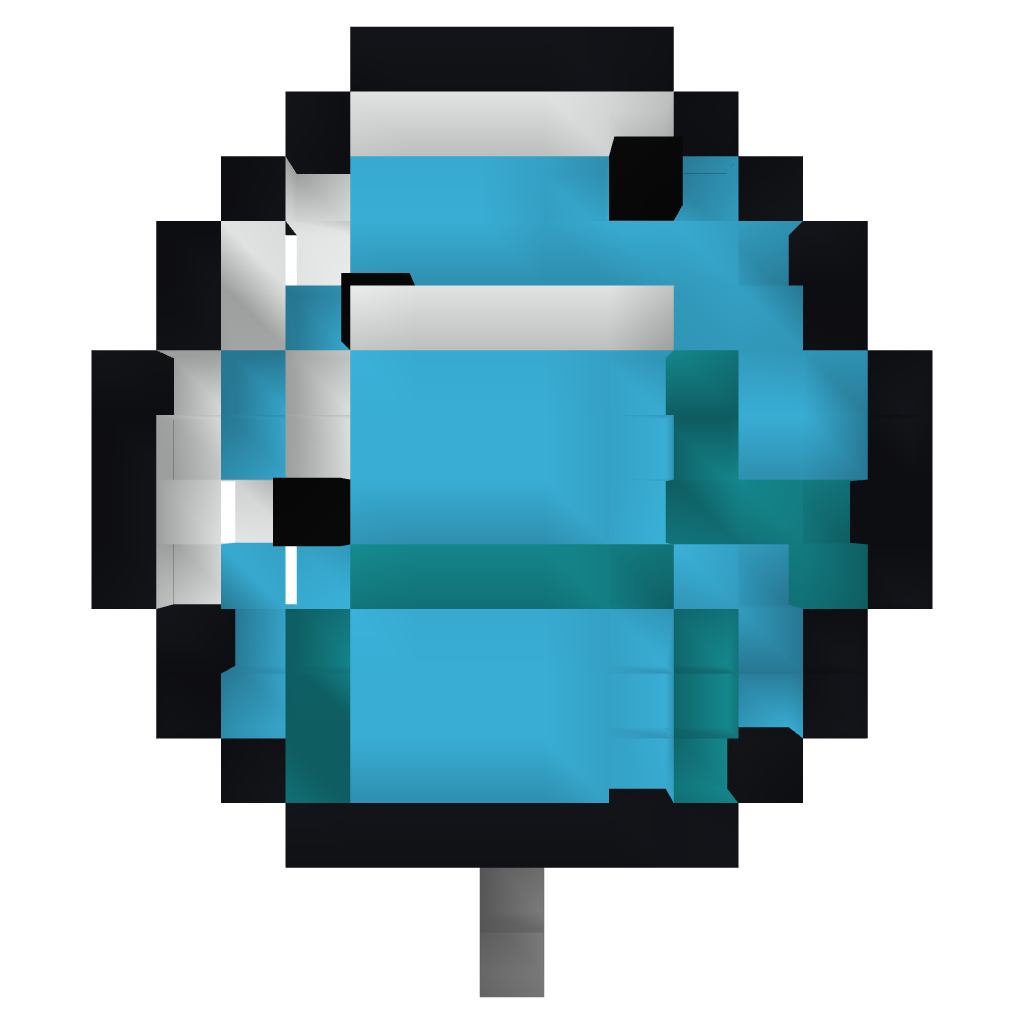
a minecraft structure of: Diamond Pixelart